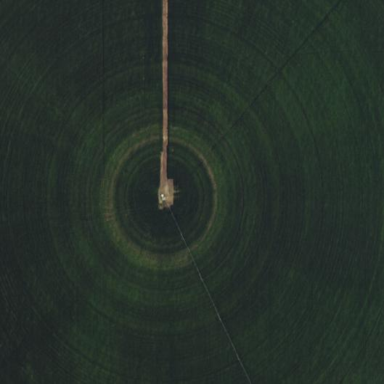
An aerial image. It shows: Farmland with pivot irrigation system.